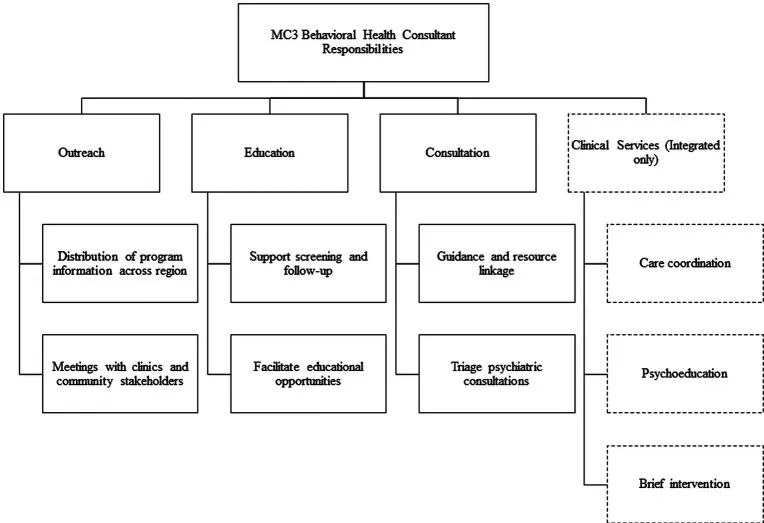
Behavioral health consultant responsibilities.
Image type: chart (chart)